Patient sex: M
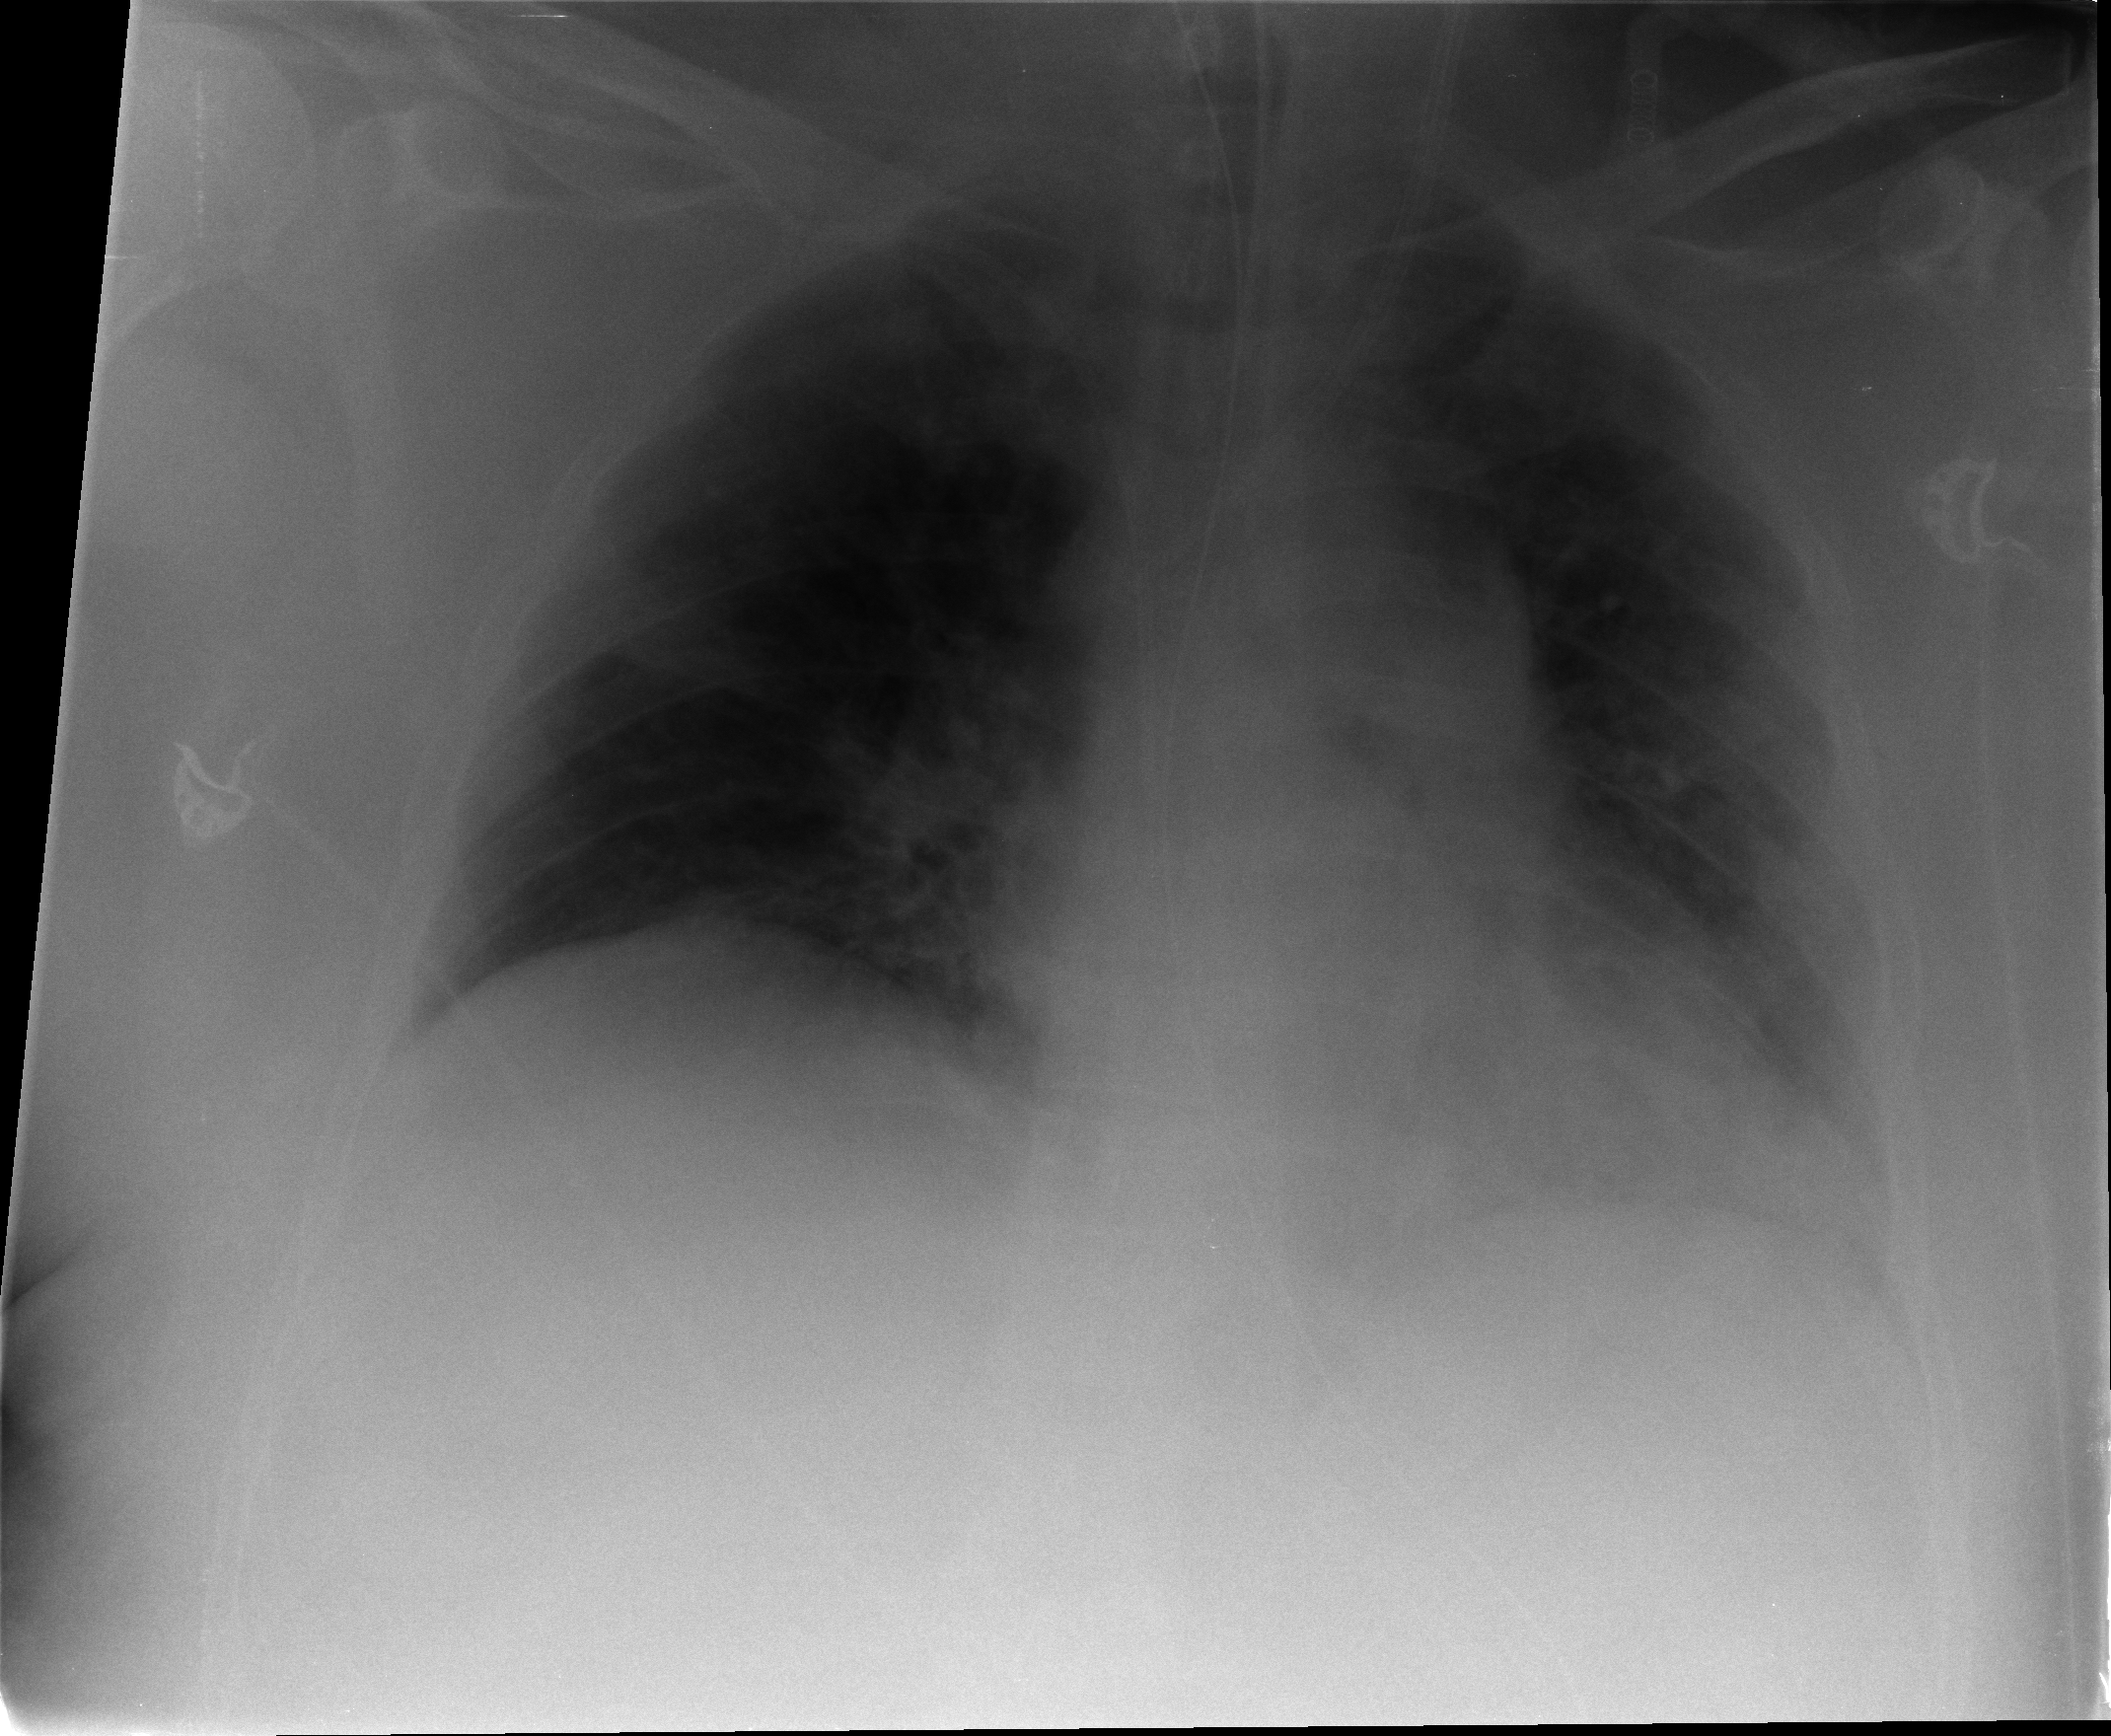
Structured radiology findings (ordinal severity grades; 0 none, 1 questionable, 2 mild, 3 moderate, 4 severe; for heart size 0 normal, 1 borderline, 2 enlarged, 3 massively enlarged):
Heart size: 2
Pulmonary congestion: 2
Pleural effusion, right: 0
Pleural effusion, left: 2
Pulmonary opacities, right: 2
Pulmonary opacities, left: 4
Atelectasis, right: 2
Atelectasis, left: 3